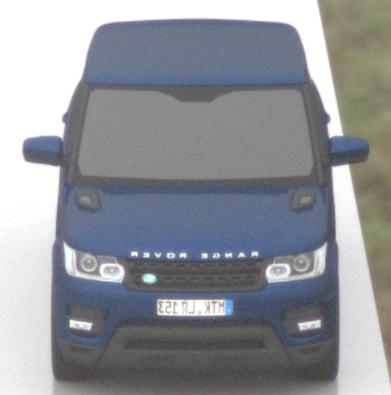
Make: Land Rover
Model: Range Rover Sport 5.0 V8 SC
Detailed model: Range Rover Sport (II)
Model produced from: 2013/09
Model produced until: 2015/07
Doors: 5
Color: blue
Road condition: wet road
Daytime: morning or afternoon
Contrast: low contrast